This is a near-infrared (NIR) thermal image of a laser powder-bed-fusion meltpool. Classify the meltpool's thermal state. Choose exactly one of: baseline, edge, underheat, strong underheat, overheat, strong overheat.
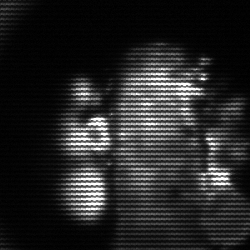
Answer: strong underheat